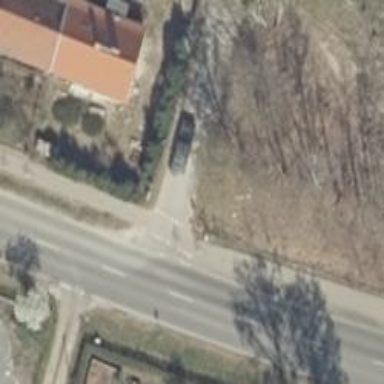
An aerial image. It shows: Road with "give way" sign.